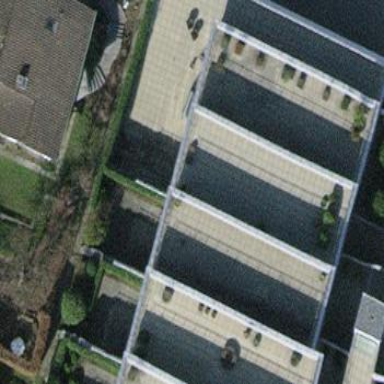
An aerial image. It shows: Terrace building.